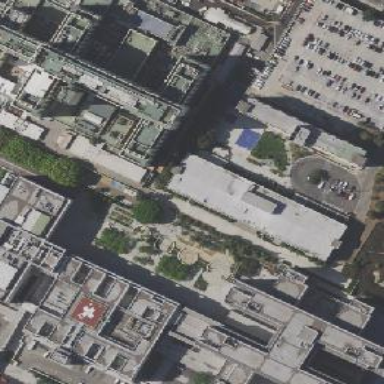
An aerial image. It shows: Commercial building housing healthcare clinic.